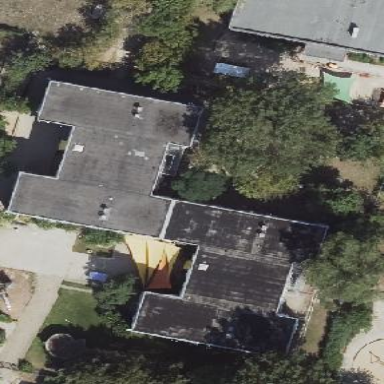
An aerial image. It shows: School.